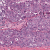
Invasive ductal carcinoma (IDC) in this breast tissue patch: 0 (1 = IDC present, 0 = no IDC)